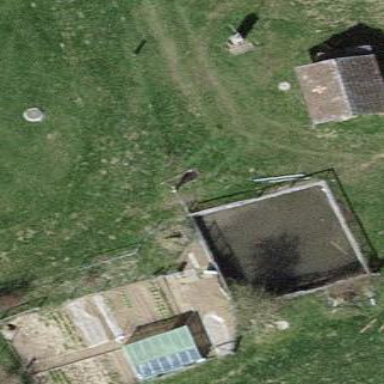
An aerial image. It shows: Garden surrounded by fence.